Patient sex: M
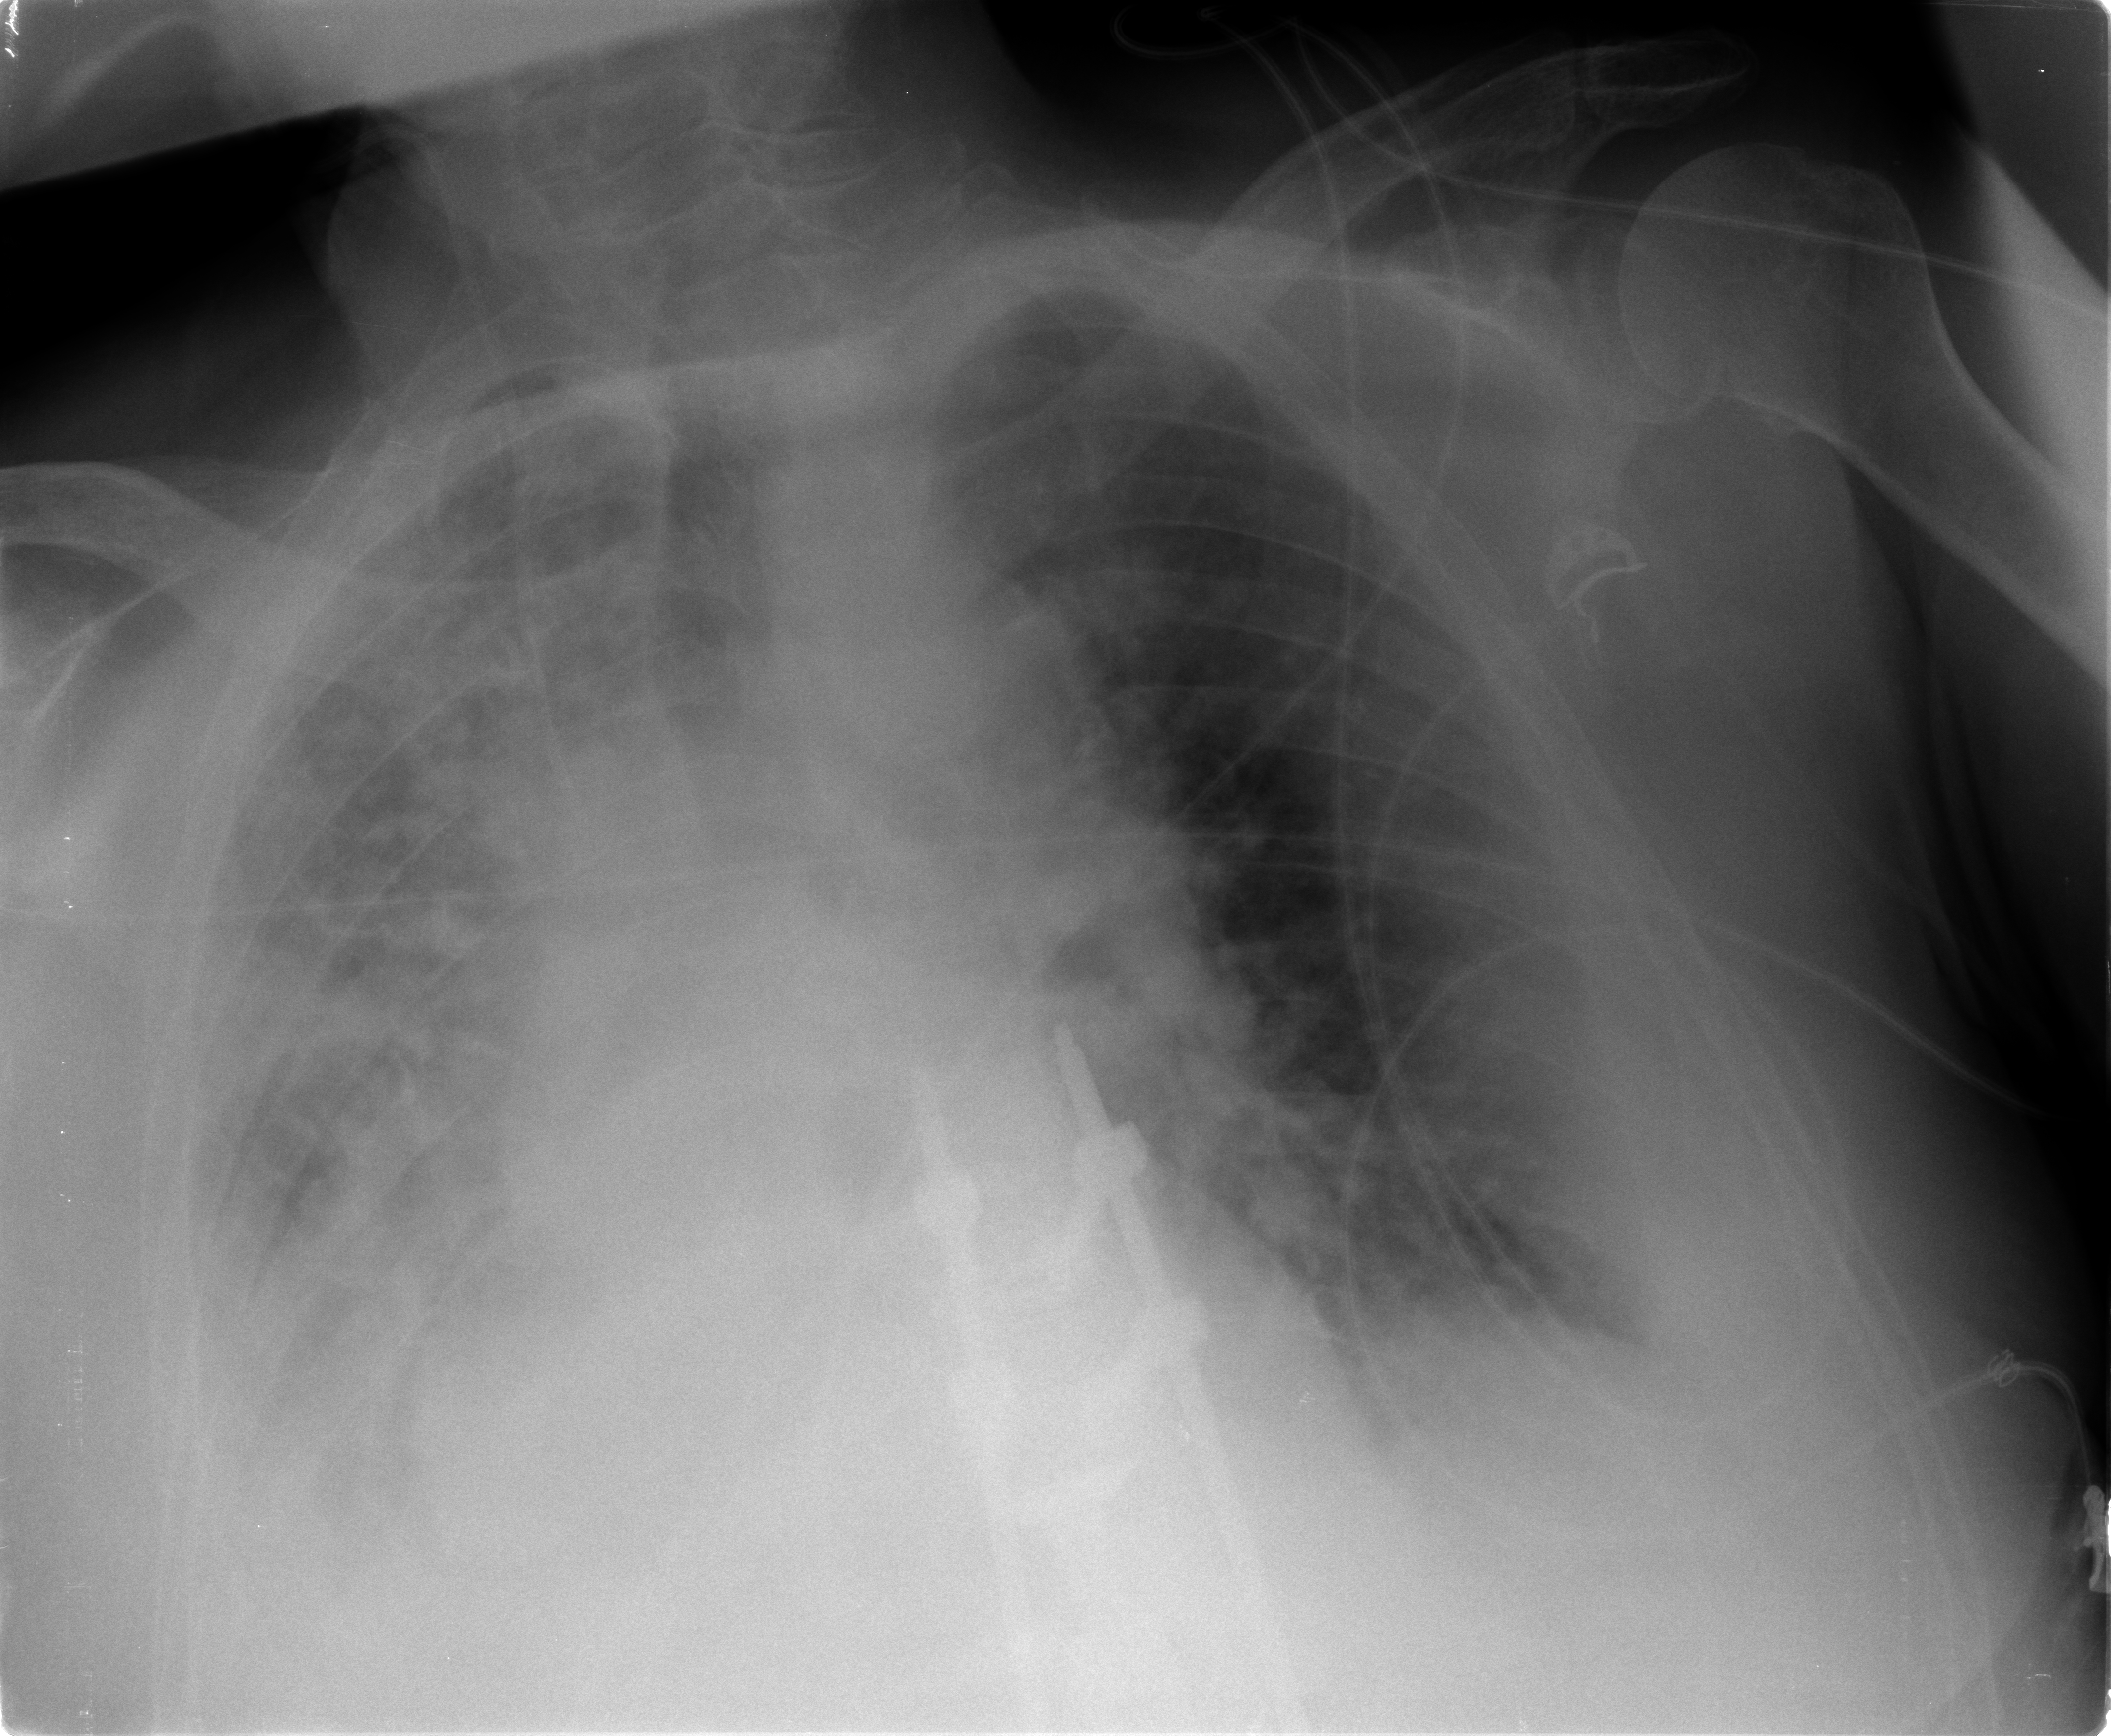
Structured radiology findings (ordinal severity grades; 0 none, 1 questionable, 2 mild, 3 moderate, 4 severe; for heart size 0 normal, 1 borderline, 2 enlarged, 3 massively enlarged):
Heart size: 2
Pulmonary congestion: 3
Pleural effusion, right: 2
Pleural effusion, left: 2
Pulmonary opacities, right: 3
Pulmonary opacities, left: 2
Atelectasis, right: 2
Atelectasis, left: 2